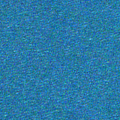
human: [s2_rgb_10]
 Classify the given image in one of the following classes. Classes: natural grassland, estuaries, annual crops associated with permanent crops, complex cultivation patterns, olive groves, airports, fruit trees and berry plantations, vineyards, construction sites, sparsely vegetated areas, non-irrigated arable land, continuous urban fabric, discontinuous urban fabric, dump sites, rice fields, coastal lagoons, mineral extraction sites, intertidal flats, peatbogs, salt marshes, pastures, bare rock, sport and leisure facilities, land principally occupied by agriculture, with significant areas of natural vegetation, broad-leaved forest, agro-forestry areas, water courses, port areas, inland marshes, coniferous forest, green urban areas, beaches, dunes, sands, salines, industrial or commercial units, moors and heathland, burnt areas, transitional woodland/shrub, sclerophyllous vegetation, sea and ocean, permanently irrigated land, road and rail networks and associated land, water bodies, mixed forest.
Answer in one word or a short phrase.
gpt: sea and ocean